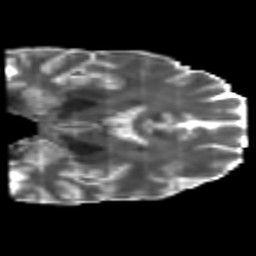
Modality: T2w
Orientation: coronal
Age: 26
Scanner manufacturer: philips
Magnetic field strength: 3 T
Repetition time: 8.435 s
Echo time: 0.1273 s